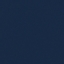
Land use / land cover: SeaLake